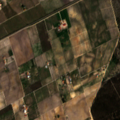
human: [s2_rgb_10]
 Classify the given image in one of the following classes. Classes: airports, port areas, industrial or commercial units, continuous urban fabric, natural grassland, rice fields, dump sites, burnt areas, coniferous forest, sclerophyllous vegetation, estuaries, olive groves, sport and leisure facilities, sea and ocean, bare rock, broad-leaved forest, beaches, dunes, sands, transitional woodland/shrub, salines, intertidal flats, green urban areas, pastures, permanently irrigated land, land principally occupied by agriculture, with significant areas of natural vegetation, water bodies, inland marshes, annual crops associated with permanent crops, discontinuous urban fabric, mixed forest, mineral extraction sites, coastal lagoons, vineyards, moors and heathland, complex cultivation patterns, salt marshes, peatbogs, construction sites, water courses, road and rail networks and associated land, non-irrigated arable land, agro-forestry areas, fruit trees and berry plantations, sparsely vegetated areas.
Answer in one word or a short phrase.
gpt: vineyards, broad-leaved forest